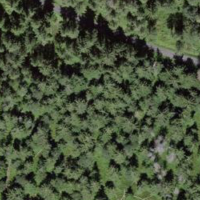
EUNIS habitat code: 43
Species observed at this site:
Petasites albus